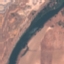
Label: River